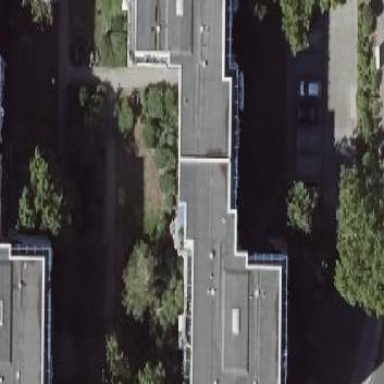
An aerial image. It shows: Apartment building with flat roof.